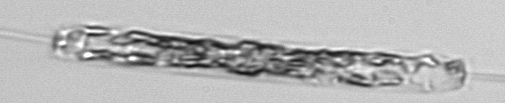
Label: Ditylum_brightwellii